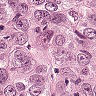
Metastatic tissue present: yes